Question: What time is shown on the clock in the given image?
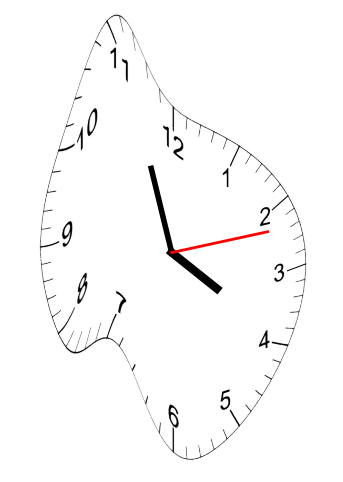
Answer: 03:56:12